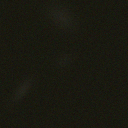
Screen state: off